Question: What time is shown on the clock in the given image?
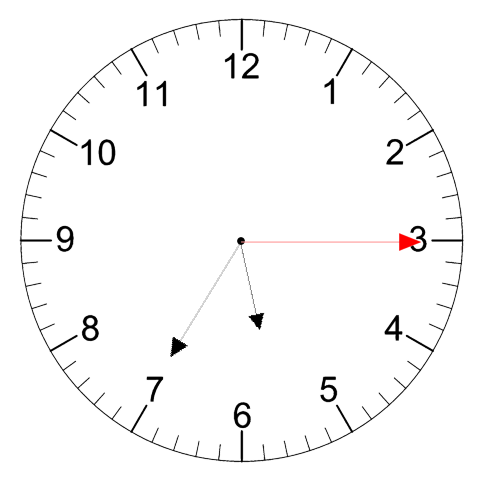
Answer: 05:35:15